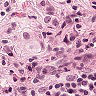
Metastatic tissue present: yes